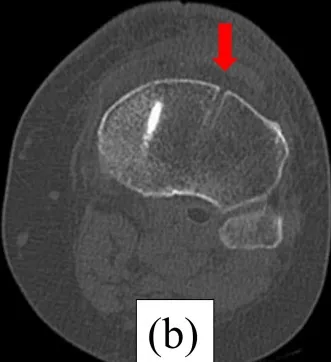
Immediately postoperative radiography and CT. . (b) Postoperative CT shows the level of a pinhole. . The red arrows show the place of the pin. The pin was placed outside the tibial mechanical axis.
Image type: radiology (ct)